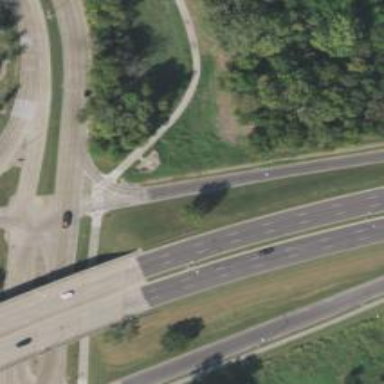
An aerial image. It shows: Secondary link road.